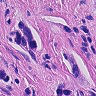
Metastatic tissue present: yes